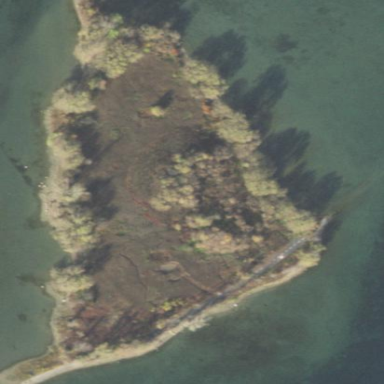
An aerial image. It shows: Islet.